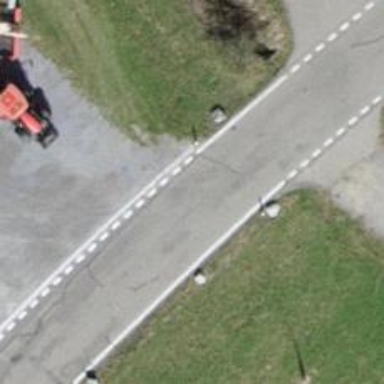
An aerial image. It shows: Tertiary road with asphalt surface.